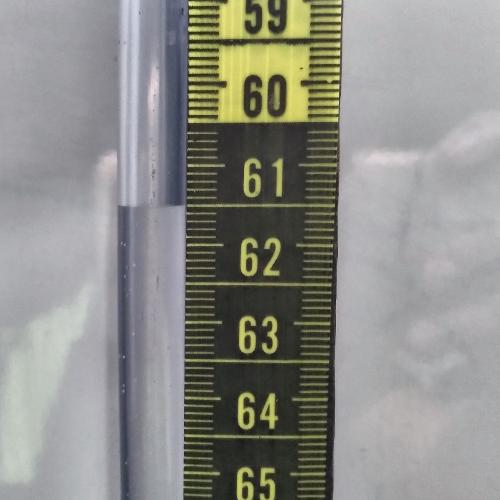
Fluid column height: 61.5 cm